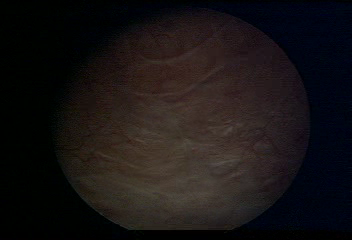
Modality: WLC
Class: Normal mucosa
Bladder cancer association: No